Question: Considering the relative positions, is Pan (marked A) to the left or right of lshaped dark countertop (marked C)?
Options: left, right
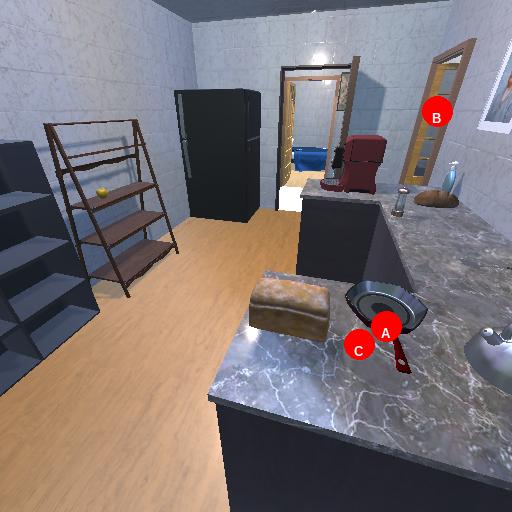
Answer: left